Question: I have a plot

How can I format the x and y axis so they are not in scienftic notation?
Thank you.
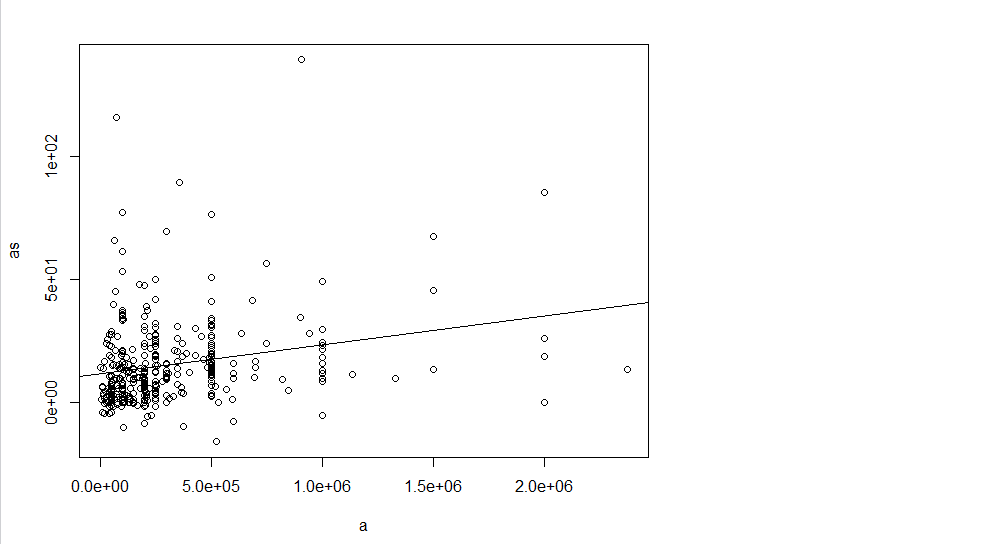
Answer: I believe you can do this by adjusting the scientific notation setting for R in general. This should pretty much disable it:
'options(scipen=999)'